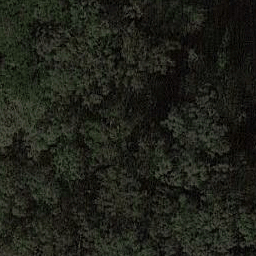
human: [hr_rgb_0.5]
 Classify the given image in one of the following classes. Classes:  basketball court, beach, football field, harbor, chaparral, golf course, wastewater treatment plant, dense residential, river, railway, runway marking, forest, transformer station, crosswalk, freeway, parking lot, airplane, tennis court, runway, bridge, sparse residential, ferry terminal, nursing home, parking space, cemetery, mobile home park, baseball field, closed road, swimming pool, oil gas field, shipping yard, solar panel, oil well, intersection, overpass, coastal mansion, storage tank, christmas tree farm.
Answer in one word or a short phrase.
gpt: forest